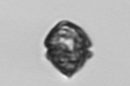
Label: Kryptoperidinium_triquetrum